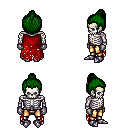
a pixel art fantasy rpg character, male body template, skeleton, red tattered cape, gold greaves, green short topknot hairstyle, metal gloves, metal boots, four views (front, back, left, right), 2x2 character sprite sheet, small pixel art, hard edges, no anti-aliasing